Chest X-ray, PA view. Patient: 47 years old, sex M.
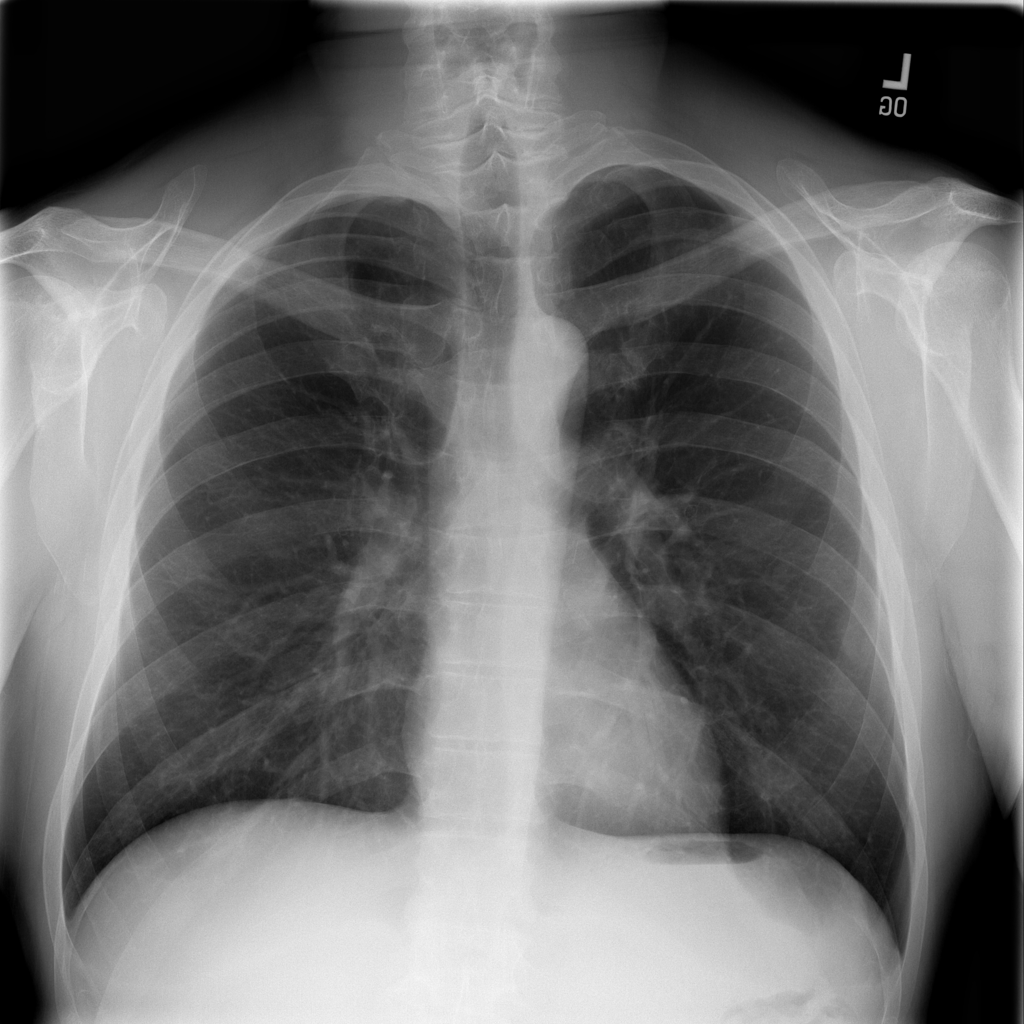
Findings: No Finding